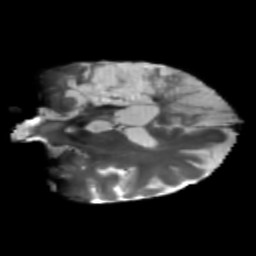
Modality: T2w
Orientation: coronal
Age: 63
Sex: female
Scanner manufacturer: siemens
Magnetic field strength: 3 T
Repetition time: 5.25 s
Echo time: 0.08 s